I will show an image sequence of human cooking. I have annotated the images with numbered circles. Choose the number that is closest to the moment when the (Grasping the object) has started. You are a five-time world champion in this game. Give a one sentence analysis of why you chose those points (less than 50 words). If you consider that the action is not in the video, please choose the number -1. Provide your answer at the end in a json file of this format: {"points": []}
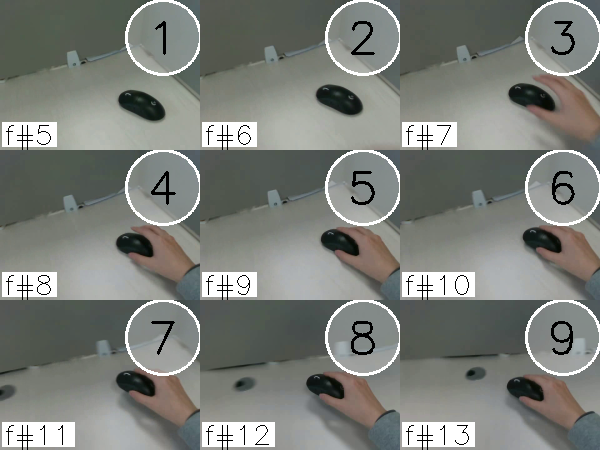
Frame 5 shows the clearest moment of hand-object contact.
{"points": [5]}